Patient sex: M
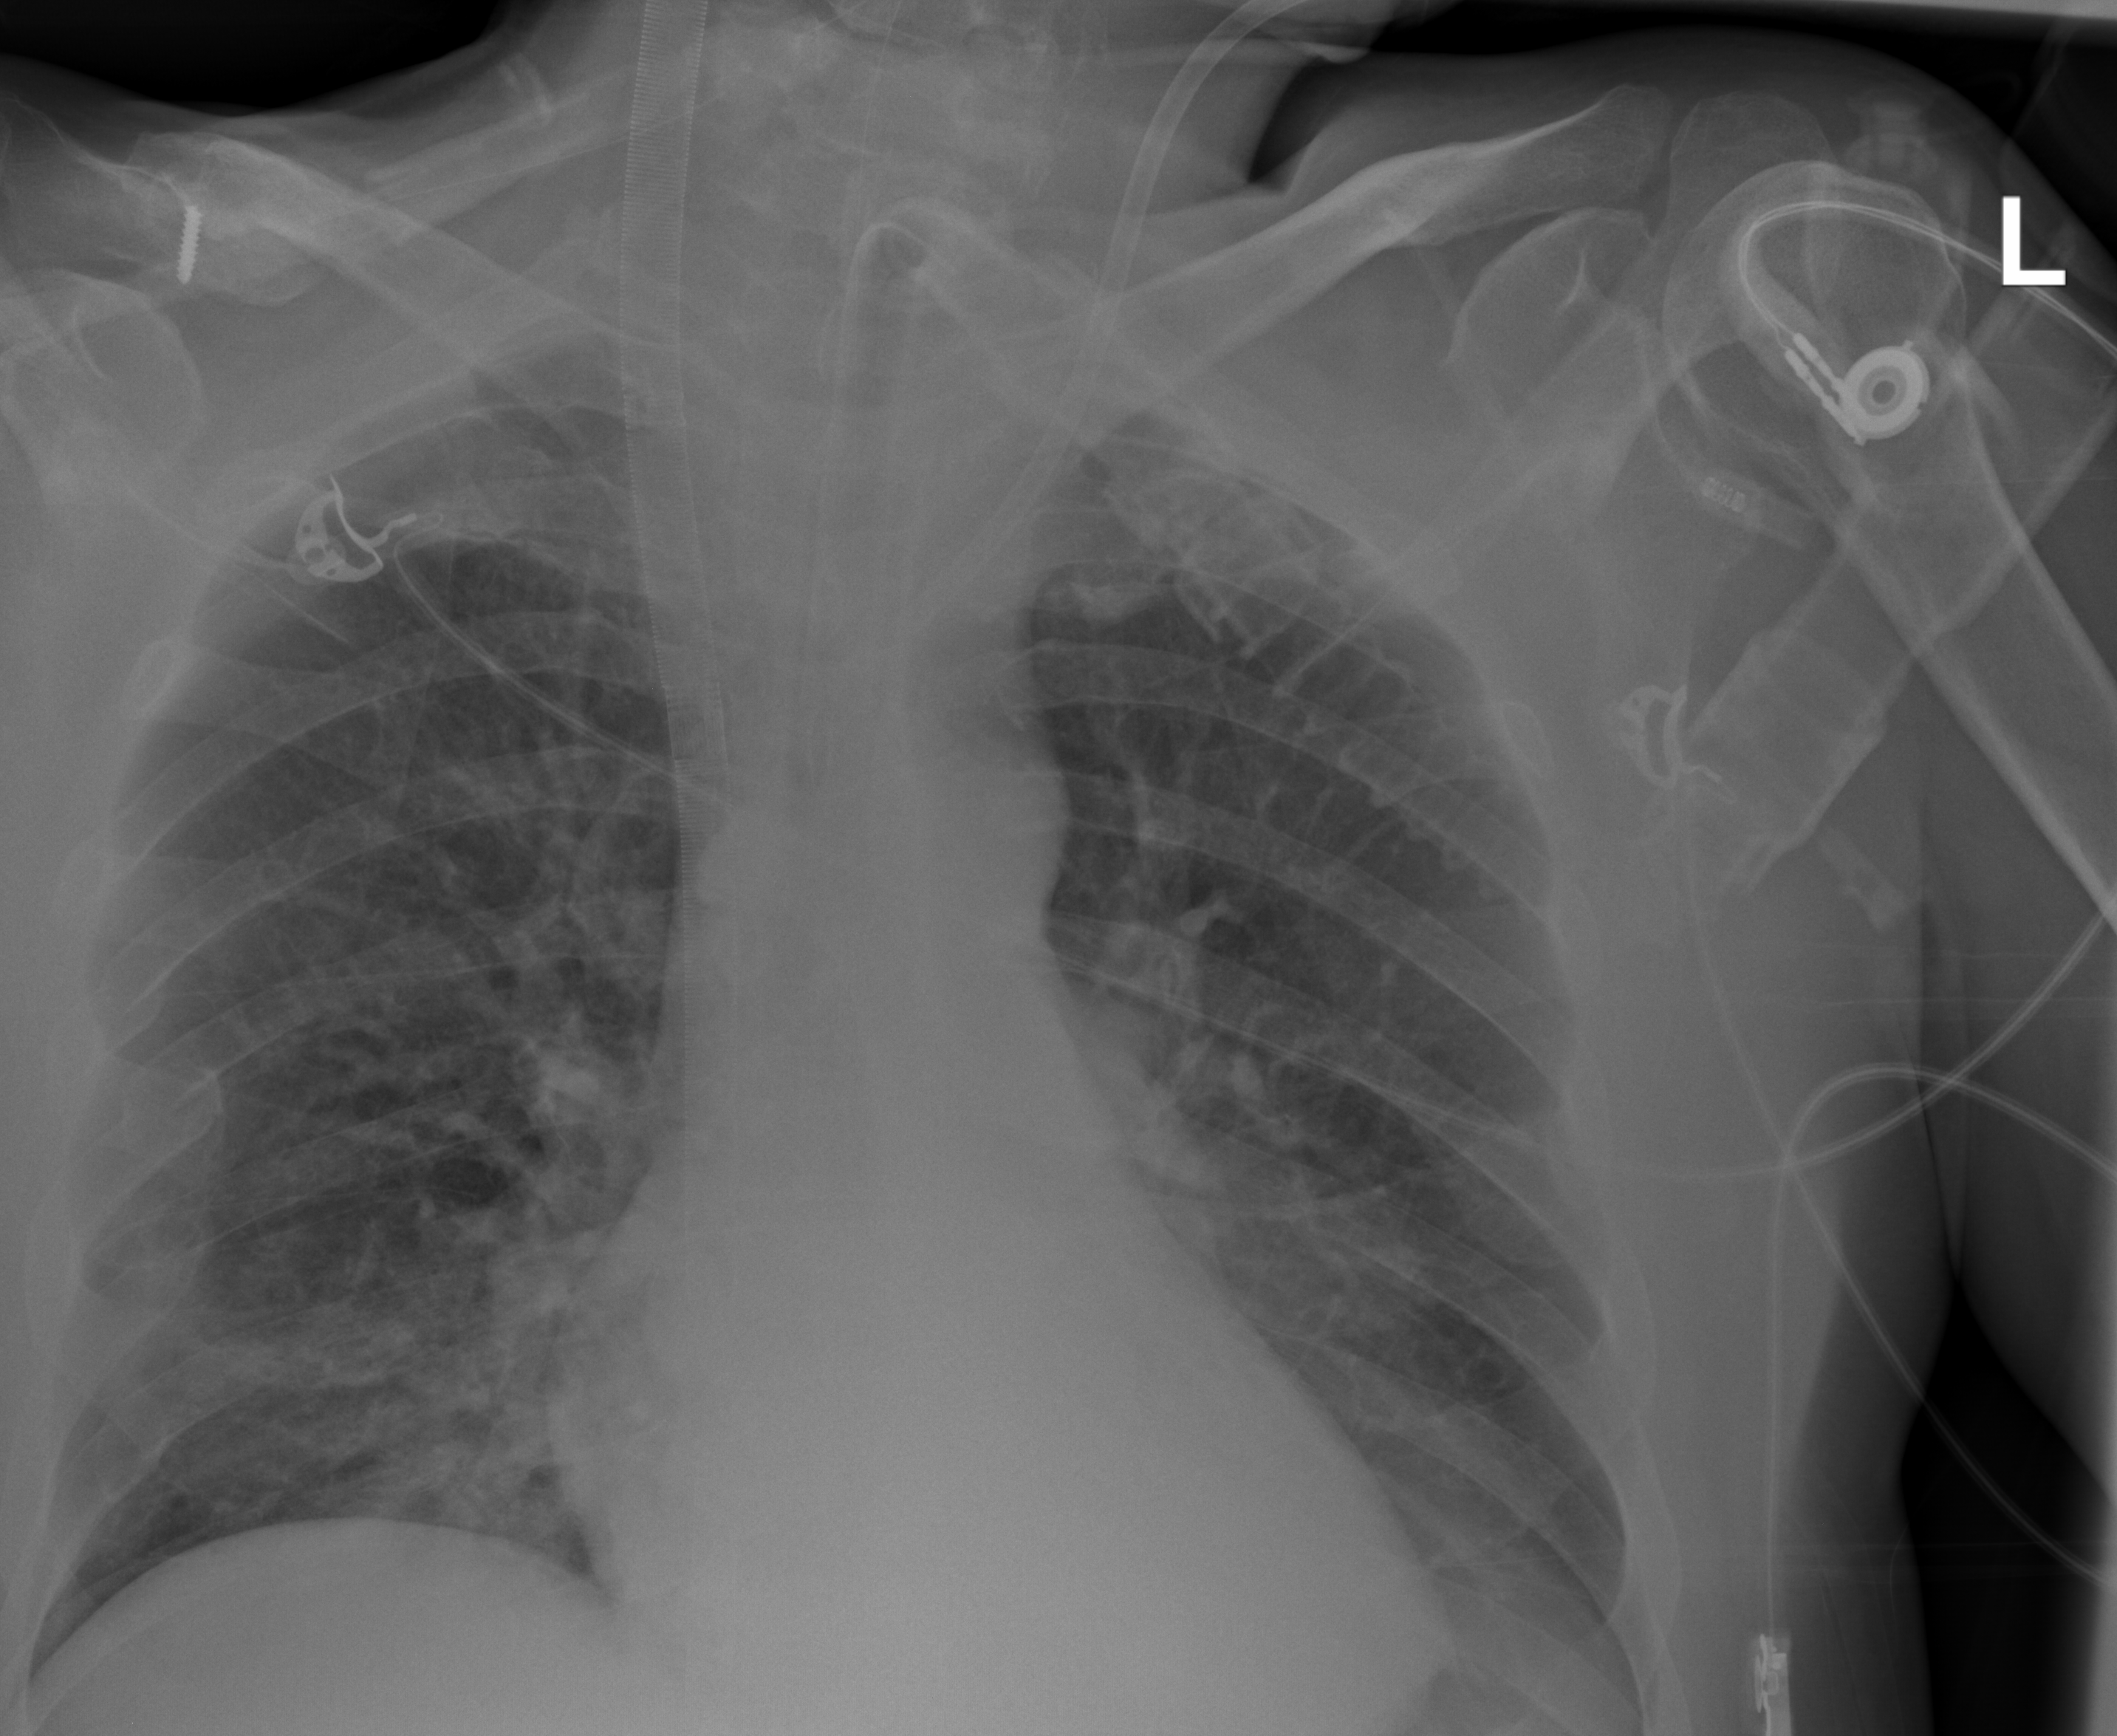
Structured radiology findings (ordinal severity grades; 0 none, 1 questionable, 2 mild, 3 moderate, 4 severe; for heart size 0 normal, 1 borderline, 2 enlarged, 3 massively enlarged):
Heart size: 0
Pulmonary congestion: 1
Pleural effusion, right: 0
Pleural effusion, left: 2
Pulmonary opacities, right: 1
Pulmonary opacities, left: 0
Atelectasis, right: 2
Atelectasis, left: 2